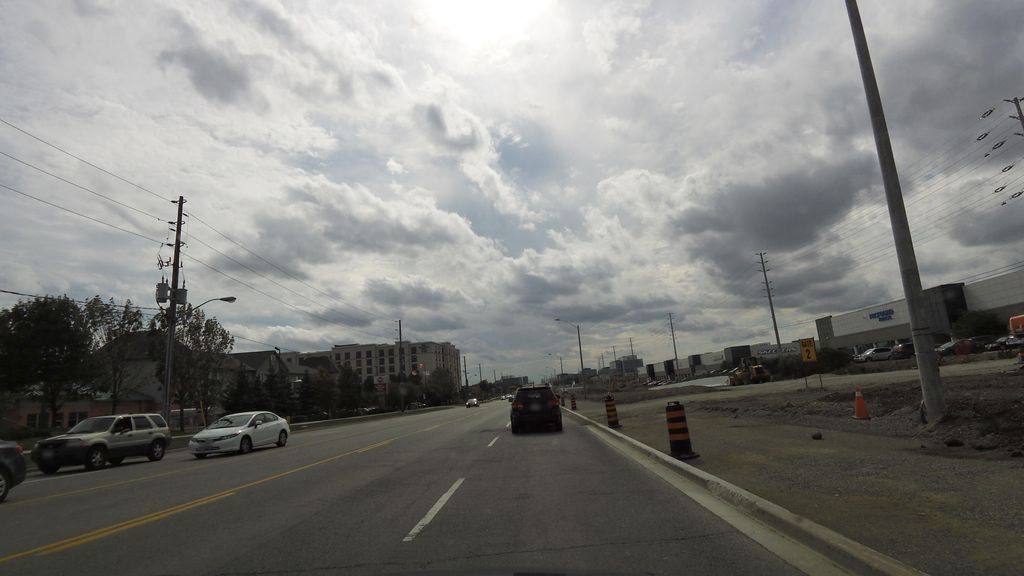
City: toronto